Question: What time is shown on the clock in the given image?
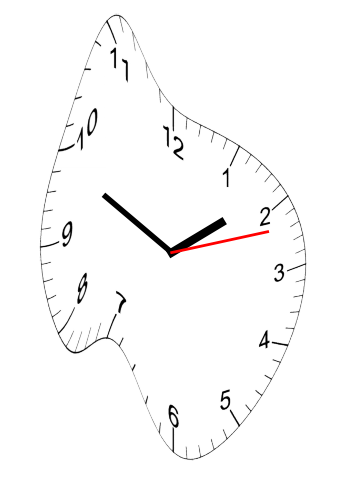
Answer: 01:49:12